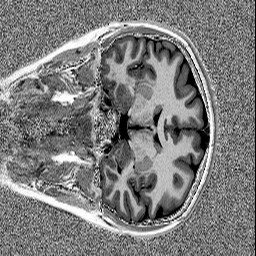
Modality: MP2RAGE
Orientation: coronal
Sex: female